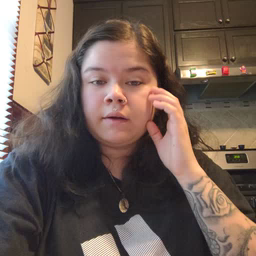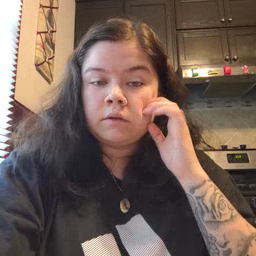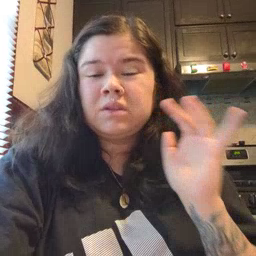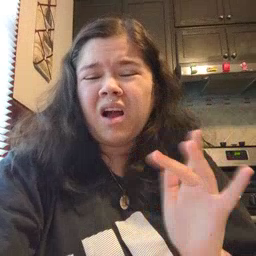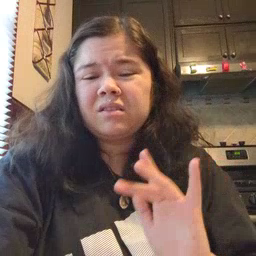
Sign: yucky